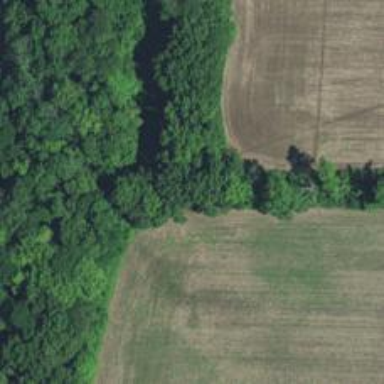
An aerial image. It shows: Row of trees in natural setting.